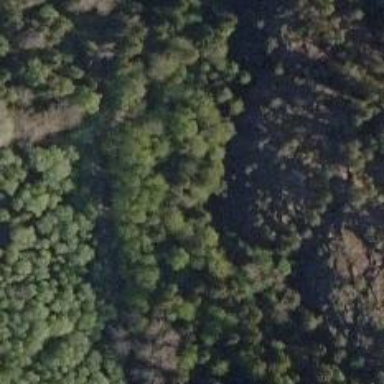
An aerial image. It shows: Cliff in nature.